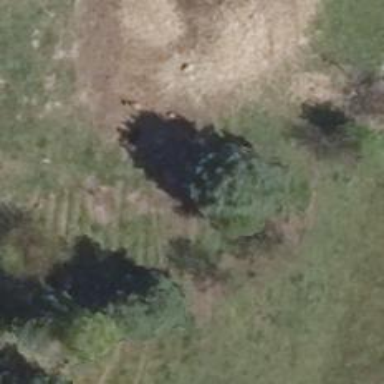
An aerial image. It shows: Evergreen broadleaved tree.